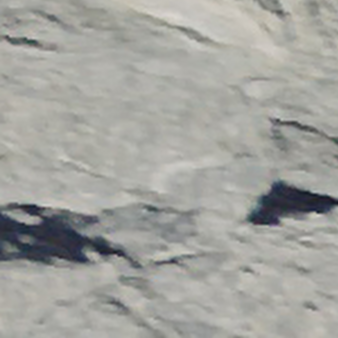
Label: other